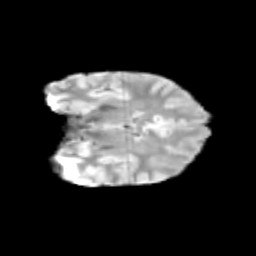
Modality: T2w
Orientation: coronal
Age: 14
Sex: female
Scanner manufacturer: siemens
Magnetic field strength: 3 T
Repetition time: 3.8 s
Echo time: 0.07 s